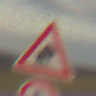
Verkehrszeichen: UnzureichendesLichtraumprofil
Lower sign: Geschwindigkeit5
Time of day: SunriseSunset
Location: Outdoor (Nature)
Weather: PartlyCloudy
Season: NotSpecified
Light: Natural